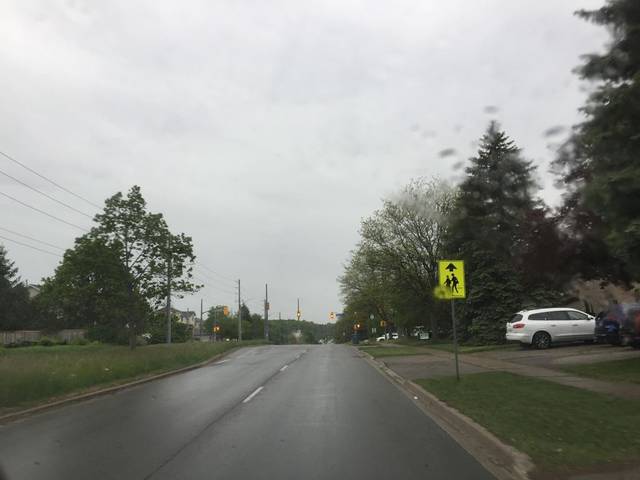
Region: Canada
Coordinates: 43.517, -80.216